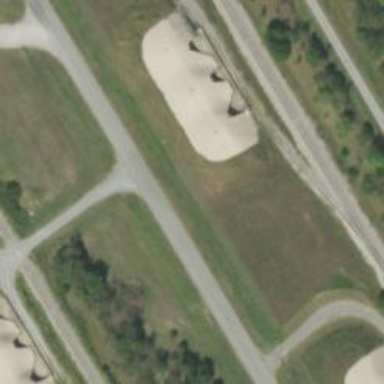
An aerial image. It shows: Military bunker.